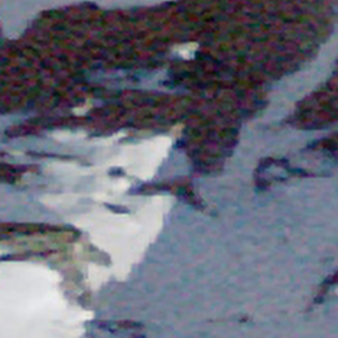
Label: other